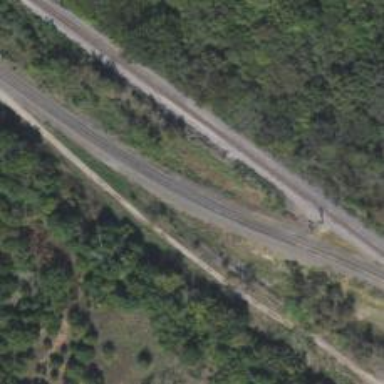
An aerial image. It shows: Railway track.